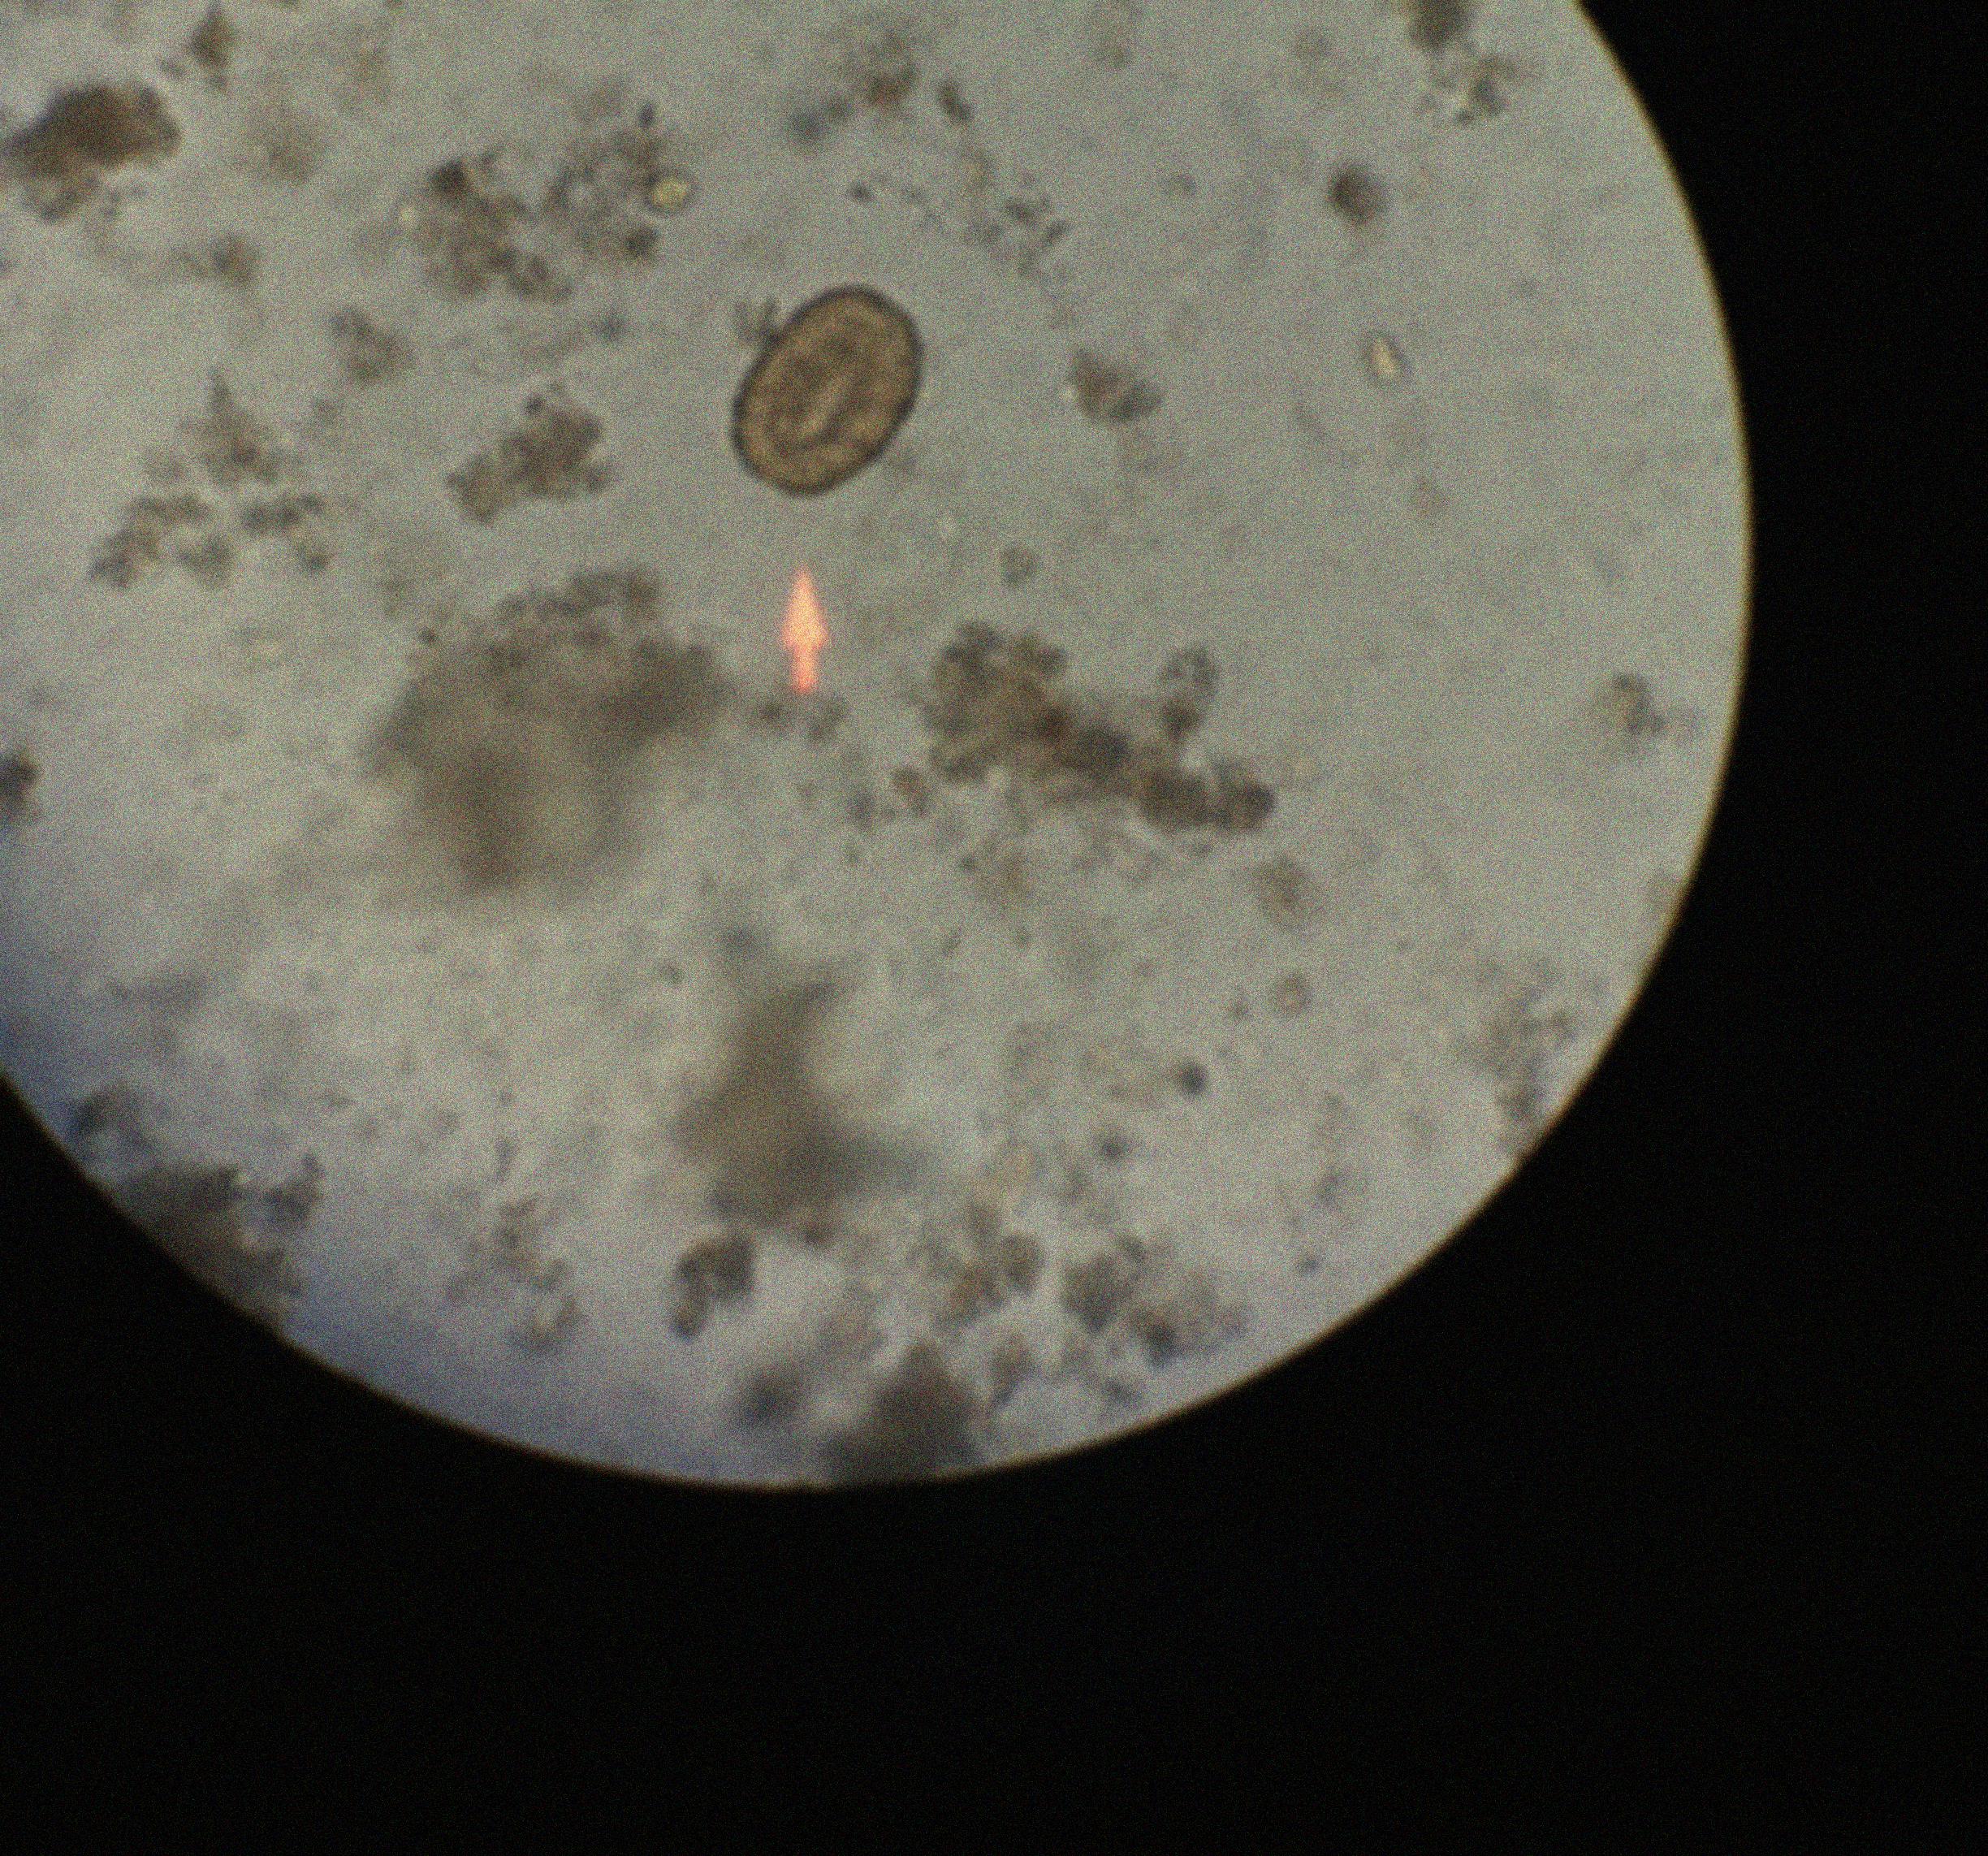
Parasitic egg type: Ascaris lumbricoides